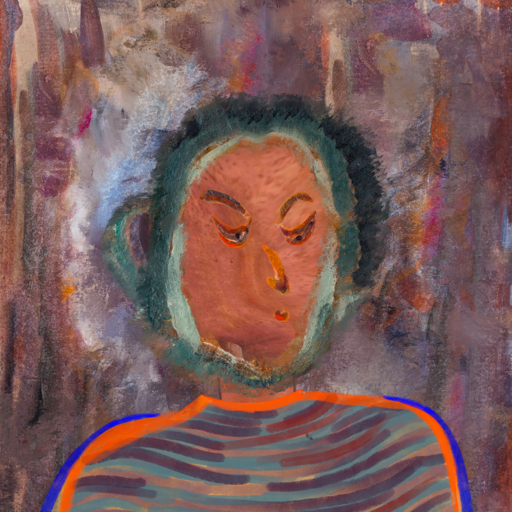
Background: Hypocrite, Head And Neck Side: Mother_And_Son_Mother, Face Side: Hypocrite, Bust: Experience, Hair Side: Boggyland, Head Accessory: Blank, Second Necklace: Blank, Necklace: Blank, Baby: Blank